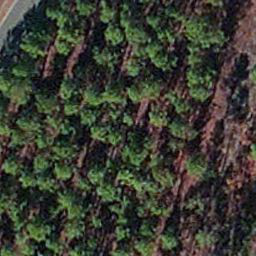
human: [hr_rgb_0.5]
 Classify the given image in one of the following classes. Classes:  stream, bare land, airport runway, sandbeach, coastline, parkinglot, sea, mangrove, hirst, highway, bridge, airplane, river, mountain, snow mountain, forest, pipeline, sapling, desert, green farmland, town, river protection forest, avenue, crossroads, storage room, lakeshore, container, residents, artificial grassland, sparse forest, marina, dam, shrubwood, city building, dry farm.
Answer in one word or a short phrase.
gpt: sapling